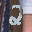
Label: 2